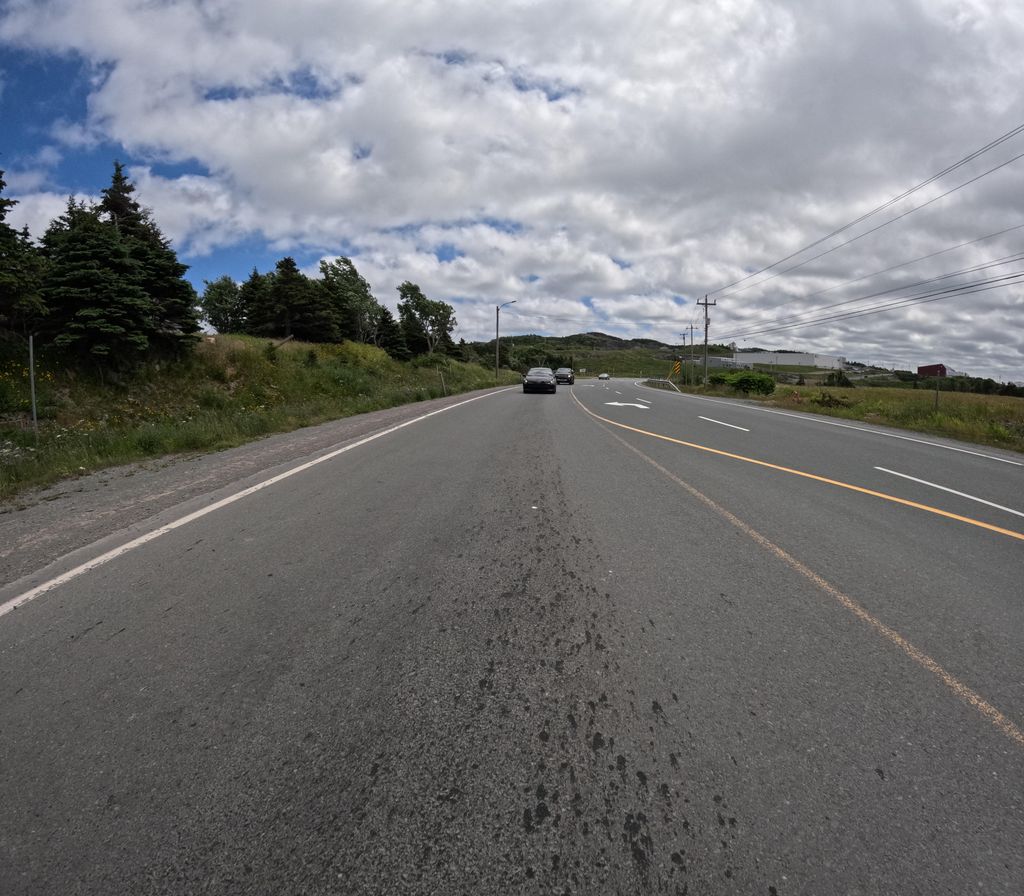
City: st_johns